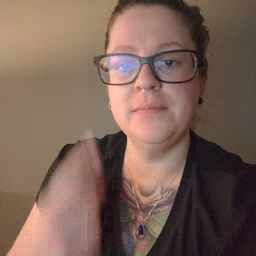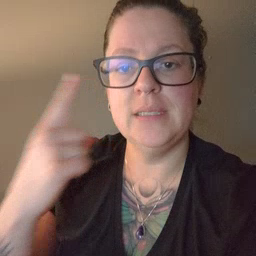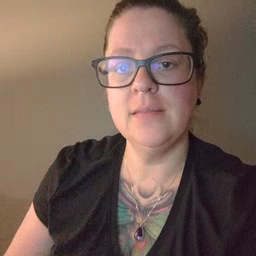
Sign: penny